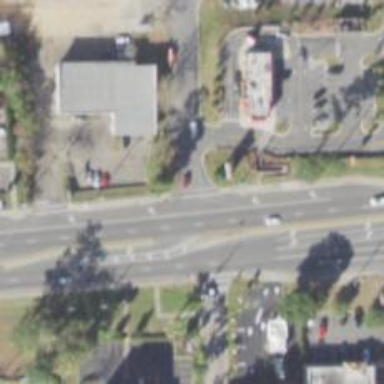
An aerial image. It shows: Marked uncontrolled road crossing.